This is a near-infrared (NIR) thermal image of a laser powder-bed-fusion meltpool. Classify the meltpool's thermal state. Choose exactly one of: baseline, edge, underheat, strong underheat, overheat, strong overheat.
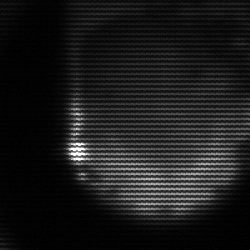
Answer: edge